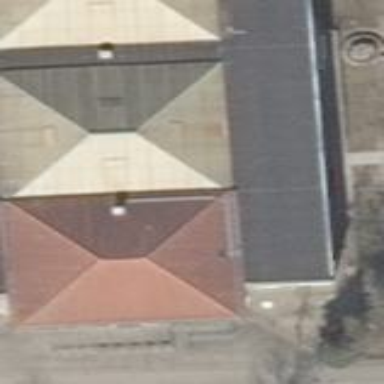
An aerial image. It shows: Building with hipped roof made of glass.